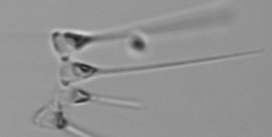
Label: Asterionellopsis_glacialis